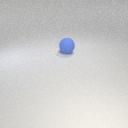
large blue rubber sphere